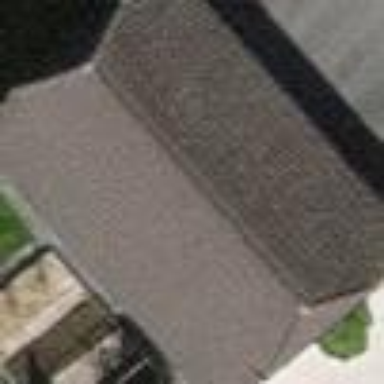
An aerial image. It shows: Garage.